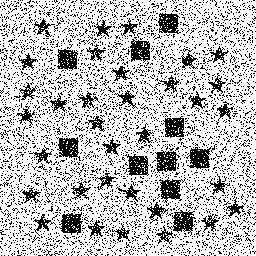
Squares: 11
Triangles: 0
Stars: 33
Total shapes: 44